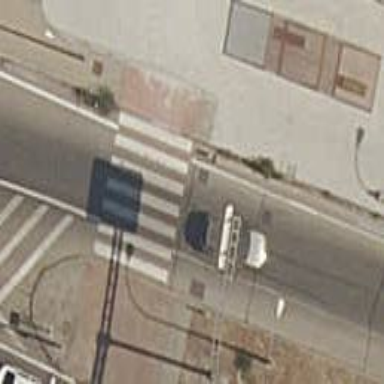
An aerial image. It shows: Uncontrolled crossing on the road.